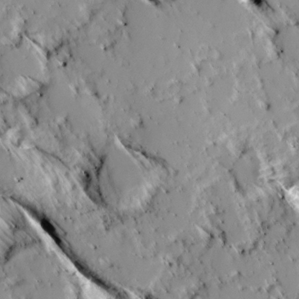
Label: non_frost